Question: I have some nested divs and 'border-radius' is not changing on hover for 2 of the divs. For the other 2 it is changing (the divs not changing are labelled 1 and 2 in the screenshot).

Can someone please point out what I am doing wrong? Also please tell if this is shaping up to be an effective (but minimal) portfolio website for a web developer.
'''
.f-container {
width: 100%;
}
.dv-br-rd-outer {
width: 30em;
height: 30em;
background-color: #47ffd4;
border-radius: 50% 10% 10% 80% / 95% 40% 70% 70%;
margin: 0 auto;
transition: all 1200ms;
}
.dv-br-rd-in-one {
width: 95%;
height: 95%;
background-color: springgreen;
border-radius: 80% 15% 10% 70% / 60% 60% 65% 20%;
;
margin: 0 auto;
transition: all 3000ms;
}
.dv-br-rd-in-two {
width: 95%;
height: 95%;
background-color: dodgerblue;
border-radius: 60% 10% 60% 80% / 65% 40% 60% 40%;
margin: 0 auto;
transition: all 800ms;
}
.dv-br-rd-in-three {
width: 95%;
height: 95%;
border-radius: 5% 30% 30% 70% / 60% 60% 60% 50%;
background-color: #ffc107;
margin: 0 auto;
transition: all 1500ms;
}
.dv-text-head {
padding: 30%;
}
.dv-text-head h1 {
font-weight: normal;
color: white;
}
.dv-br-rd-in-two:hover {
border-radius: 5% 10% 60% 80% / 60% 40% 60% 40%;
}
.dv-br-rd-in-one :hover {
border-radius: 52% 10% 150% 70% / 9% 4% 75% 70%;
}
.dv-br-rd-in-three:hover {
border-radius: 50% 15% 30% 20% / 60% 10% 60% 80%;
}
.dv-br-rd-outer :hover {
border-radius: 60% 10% 60% 80% / 65% 40% 60% 40%;
}
'''
'''
<div class="f-container">
<div class="dv-br-rd-outer">
<div class="dv-br-rd-in-one">
<div class="dv-br-rd-in-two">
<div class="dv-br-rd-in-three">
<div class="dv-text-head">
<h1>Jamie Vardy</h1>
<div>
Web developer | Leicester City fan
</div>
</div>
</div>
</div>
</div>
<div style="text-align: center;margin-top: 50px;">
<div style="width: 55%; text-align: left; margin:0 auto;">
<div style="color: #795548;">tools/frameworks I know</div>
Angular 8 | Javascript | CSS | HTML
</div>
<div style="width: 55%; text-align: left; margin:0 auto; color: #795548; margin-top:10px;">
<div>github </div>
<div>download resume </div>
</div>
</div>
</div>
</div>
'''
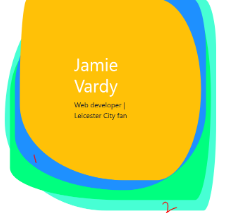
Answer: Your mistake is that you declared some css rules on ':hover' but two of them have typos.
'.class:hover' -> works.
'.class :hover' -> doesn't work.
'''
.dv-br-rd-in-one :hover {
border-radius: 52% 10% 150% 70% / 9% 4% 75% 70%;
}
.dv-br-rd-outer :hover {
border-radius: 60% 10% 60% 80% / 65% 40% 60% 40%;
}
'''
---
## About your portfolio
I can tell that you are probably self-learning and I can point out a few things to you that could be improved.
- You should never use the attribute style in the html.
'.css''.html'- Instead of overusing class names, use what is provided to you for selecting items with css.
':nth-child()' Read more about it <URL> { css rules }'- This one is subjective, but try to name your classes so that anyone that reads your code understand in a glance what is what. - Do not use divs for every text you want to output.
'''
<div class="dv-text-head">
<h1>Jamie Vardy</h1>
<div>
Web developer | Leicester City fan
</div>
</div>
'''
'''
<div class="dv-text-head">
<h1>Jamie Vardy</h1>
<p> Web developer | Leicester City fan </p>
</div>
'''
'<p>' stands for paragraph while '<div>' is more for containing certain elements of the DOM.